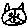
Label: cat